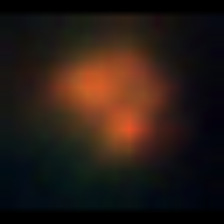
Taxon: NanoPlankton
Group: Other